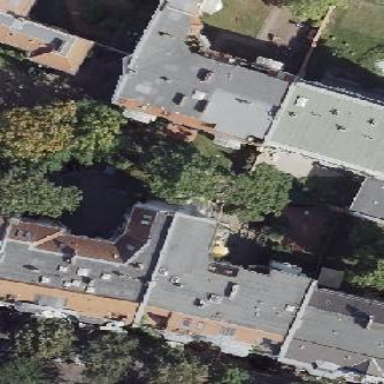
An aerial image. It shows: Apartment building with double saltbox roof shape.